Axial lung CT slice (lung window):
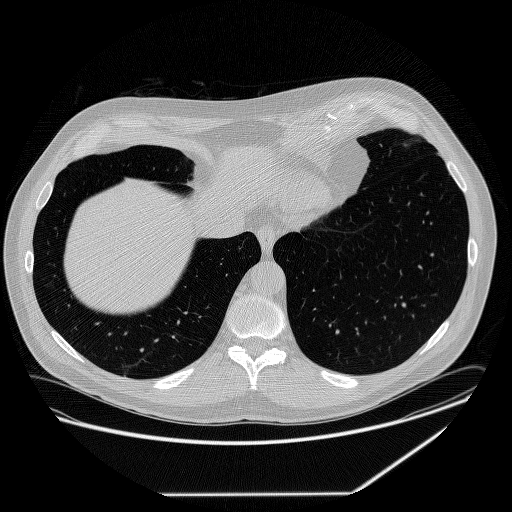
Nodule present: no